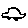
Label: car